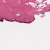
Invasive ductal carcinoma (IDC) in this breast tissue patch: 0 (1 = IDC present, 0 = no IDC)